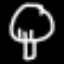
Label: mushroom